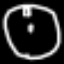
Label: clock